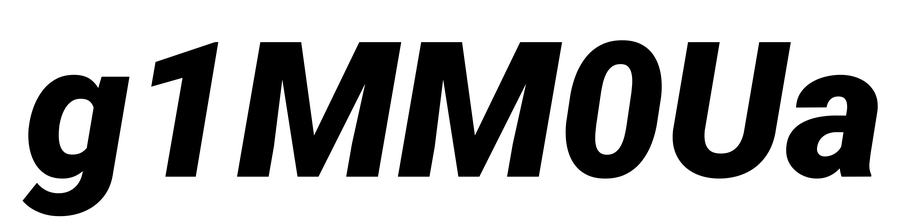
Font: Roboto-Italic_Black_Italic